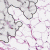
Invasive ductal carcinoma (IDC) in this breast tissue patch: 0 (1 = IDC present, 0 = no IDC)